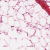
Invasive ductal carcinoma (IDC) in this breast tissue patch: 1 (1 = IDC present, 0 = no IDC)